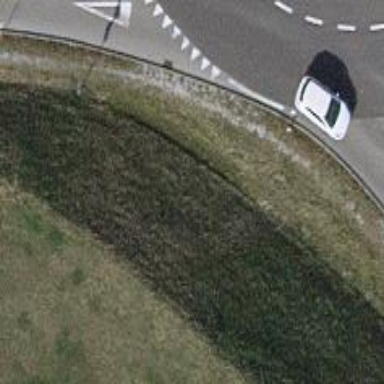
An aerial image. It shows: Embankment has been constructed as man-made feature.